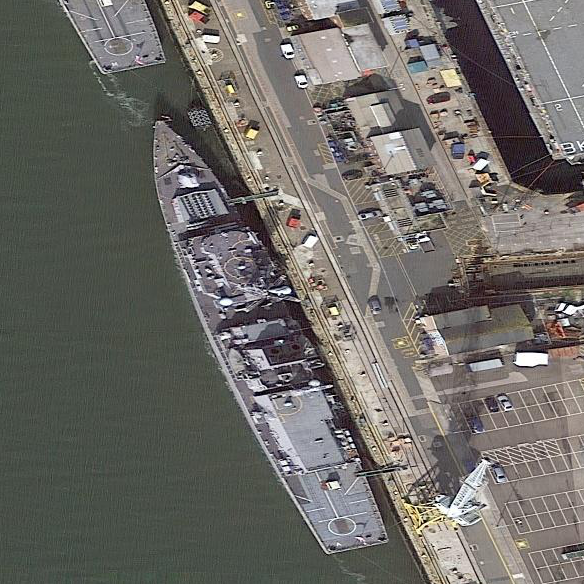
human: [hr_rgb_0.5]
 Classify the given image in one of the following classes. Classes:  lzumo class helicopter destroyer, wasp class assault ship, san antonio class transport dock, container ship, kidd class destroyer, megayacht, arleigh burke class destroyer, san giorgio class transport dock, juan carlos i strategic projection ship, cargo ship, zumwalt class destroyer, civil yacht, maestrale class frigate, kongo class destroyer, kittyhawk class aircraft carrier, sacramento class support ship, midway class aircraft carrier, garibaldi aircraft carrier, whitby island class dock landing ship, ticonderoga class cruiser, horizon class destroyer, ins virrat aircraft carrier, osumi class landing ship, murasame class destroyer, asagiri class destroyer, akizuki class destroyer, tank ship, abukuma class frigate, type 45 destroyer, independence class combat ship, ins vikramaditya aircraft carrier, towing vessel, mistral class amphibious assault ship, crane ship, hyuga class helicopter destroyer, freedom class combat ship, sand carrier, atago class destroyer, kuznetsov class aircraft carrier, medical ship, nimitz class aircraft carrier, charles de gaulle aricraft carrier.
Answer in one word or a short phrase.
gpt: Type 45 destroyer